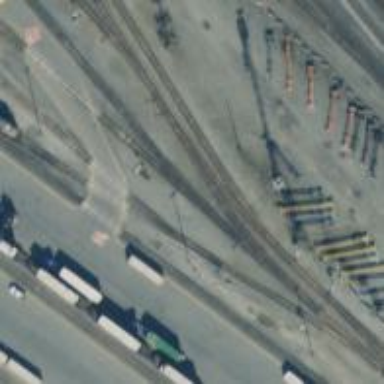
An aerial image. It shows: Railway yard.